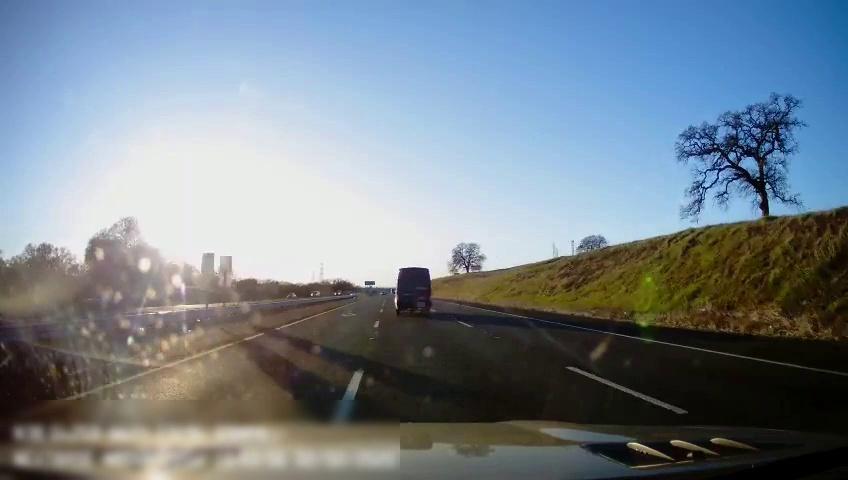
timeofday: Day
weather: Sunny
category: Drivable Space
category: Drivable Space
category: Vehicles | Truck
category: Lanes | Current Lane
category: Lanes | Current Lane
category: Lanes | Alternate Lane
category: Lanes | Alternate Lane